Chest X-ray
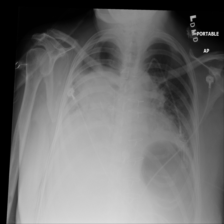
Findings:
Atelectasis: positive
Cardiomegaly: negative
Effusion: positive
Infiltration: positive
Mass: positive
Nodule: negative
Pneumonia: negative
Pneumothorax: negative
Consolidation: negative
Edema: negative
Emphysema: negative
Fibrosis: negative
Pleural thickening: negative
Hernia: negative